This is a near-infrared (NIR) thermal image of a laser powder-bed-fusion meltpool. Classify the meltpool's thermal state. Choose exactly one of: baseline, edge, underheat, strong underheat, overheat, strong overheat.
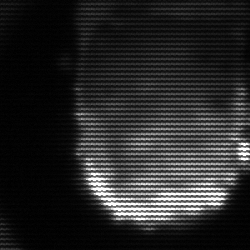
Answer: baseline